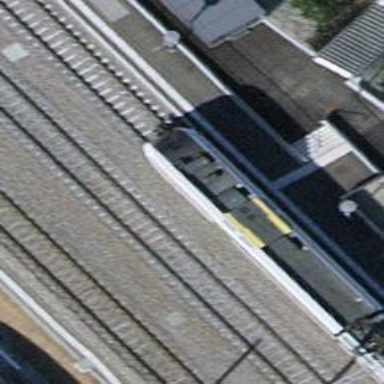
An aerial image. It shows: Stop position for public transport on the railway.